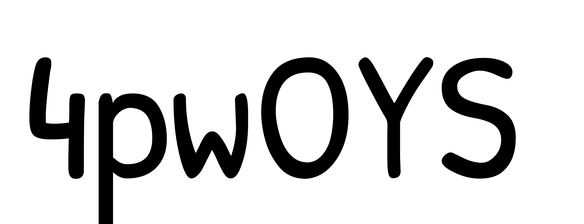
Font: PatrickHand-Regular